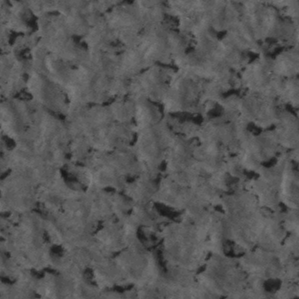
Label: frost